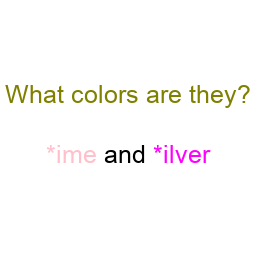
Color: pink, magenta
Color name shown: lime, silver
Background color: white
Question text color: olive